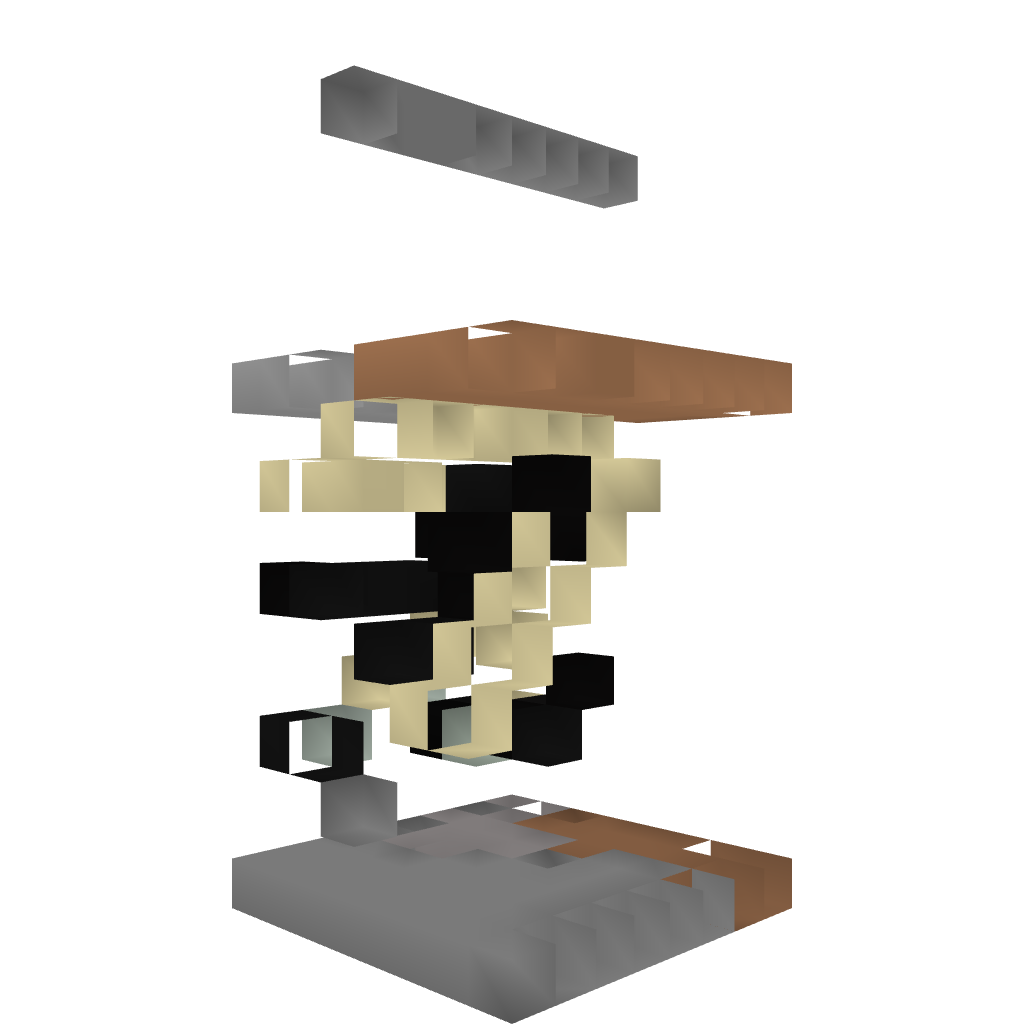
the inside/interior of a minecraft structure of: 2W 3H Piston Gravel Door